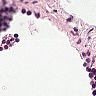
Metastatic tissue present: no